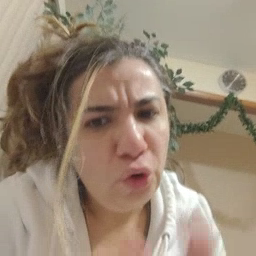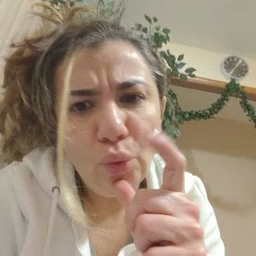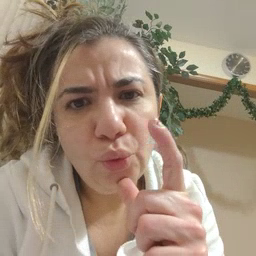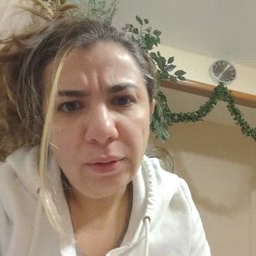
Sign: who